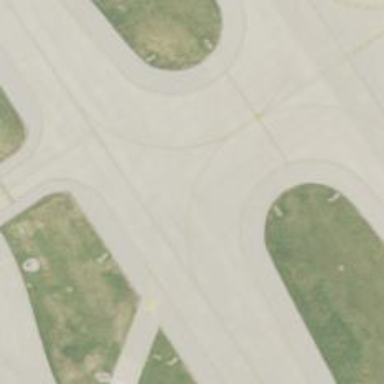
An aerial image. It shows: Image of taxiway at airport.